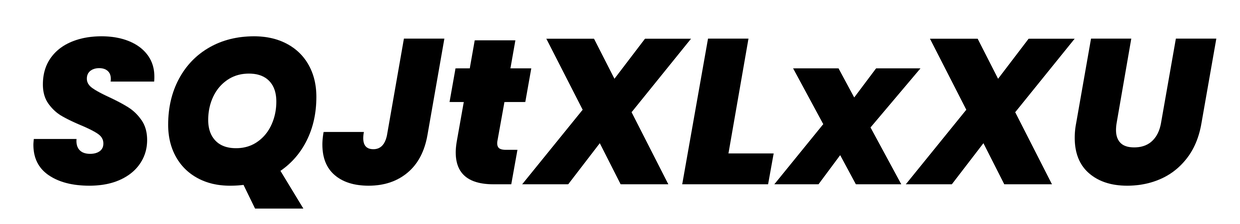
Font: Poppins-ExtraBoldItalic